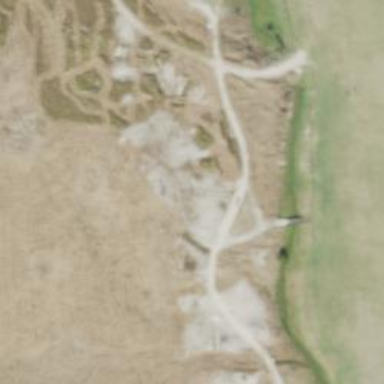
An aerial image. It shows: Path for both road and golf.